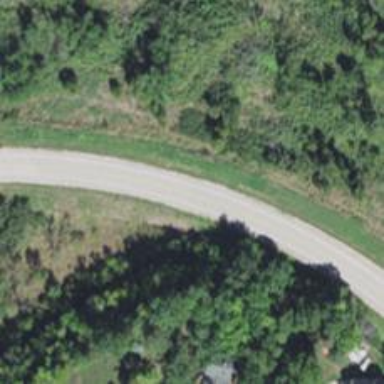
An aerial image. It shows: Tertiary road.